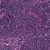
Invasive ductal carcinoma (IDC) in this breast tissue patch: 0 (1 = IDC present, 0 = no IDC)